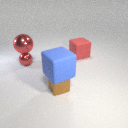
large red rubber cube to the right of small red metal sphere